【题型】解答题　【知识点】解析几何　【难度】medium
已知 \(F\) 是椭圆 \(C: \dfrac{x^2}{a^2} + \dfrac{y^2}{b^2} = 1\ (a > b > 0)\) 的右焦点，\(P\left(1,\dfrac{3}{2}\right)\) 是 \(C\) 上一点，且直线 \(PF\) 与圆 \(O: x^2 + y^2 = 1\) 相切于点 \(F\).

(1) 求椭圆 \(C\) 的标准方程；

(2) 若 \(C\) 上两点 \(A,B\) 满足 \(PA \perp PB\).

\quad (i) 当直线 \(AB\) 斜率不存在时，求直线 \(AB\) 的方程；

\quad (ii) 求直线 \(AB\) 被圆 \(O\) 所截得弦长的最小值.
【解答】
【答案】(1) \(\dfrac{x^2}{4} + \dfrac{y^2}{3} = 1\)

(2) (i) \(x = \dfrac{1}{7}\); \quad (ii) \(\dfrac{\sqrt{183}}{7}\)

【分析】(1) 由点在椭圆上求出椭圆参数，即可得方程.

(2) (i) 设 \(A(x_0,y_0), B(x_0,-y_0)\)，结合 \(\overrightarrow{PA} \cdot \overrightarrow{PB} = 0\) 及点在椭圆上求得 \(x_0 = \dfrac{1}{7}\)，即可得直线方程.
(ii) 设直线方程联立椭圆，应用韦达定理及 \(\overrightarrow{PA} \cdot \overrightarrow{PB} = 0\) 得到 \(\dfrac{(2k+2m-3)(2k+14m+3)}{4(4k^2+3)} = 0\)，再分类讨论直线所过定点，注意直线斜率不存在的情况，进而求弦长最小值.

【详解】
(1) 由题意，知 \(PF\) 与 \(x\) 轴垂直，\(c = 1\).

令 \(x = c\)，解得 \(y = \dfrac{b^2}{a} = \dfrac{3}{2}\)，即 \(\dfrac{a^2 - c^2}{a} = \dfrac{a^2 - 1}{a} = \dfrac{3}{2}\)，解得 \(a = 2\) 或 \(a = -\dfrac{1}{2}\)（舍去），

故 \(b^2 = a^2 - c^2 = 3\)，椭圆 \(C\) 的标准方程为 \(\dfrac{x^2}{4} + \dfrac{y^2}{3} = 1\).

(2) (i) 当直线 \(AB\) 斜率不存在时，设 \(A(x_0,y_0)\)，\(B(x_0,-y_0)\)，

则
\[
\overrightarrow{PA} = \left(x_0 - 1, y_0 - \dfrac{3}{2}\right), \quad \overrightarrow{PB} = \left(x_0 - 1, -y_0 - \dfrac{3}{2}\right).
\]

由 \(\overrightarrow{PA} \cdot \overrightarrow{PB} = 0\)，知 \((x_0 - 1)^2 - y_0^2 + \dfrac{9}{4} = 0\)，又 \(\dfrac{x_0^2}{4} + \dfrac{y_0^2}{3} = 1\)，解得 \(x_0 = \dfrac{1}{7}\) 或 \(1\)（舍去），

故直线 \(AB\) 的方程为 \(x = \dfrac{1}{7}\).

(ii) 当直线 \(AB\) 斜率存在时，设直线 \(AB\) 的方程为 \(y = kx + m\)，

联立椭圆 \(C\) 的方程 \(\dfrac{x^2}{4} + \dfrac{y^2}{3} = 1\)，得
\[
(4k^2 + 3)x^2 + 8kmx + 4m^2 - 12 = 0.
\]
设 \(A(x_1,y_1)\)，\(B(x_2,y_2)\)，由韦达定理知
\[
x_1 + x_2 = -\dfrac{8km}{4k^2 + 3}, \quad x_1x_2 = \dfrac{4m^2 - 12}{4k^2 + 3},
\]
于是
\[
\overrightarrow{PA} = \left(x_1 - 1, y_1 - \dfrac{3}{2}\right), \quad \overrightarrow{PB} = \left(x_2 - 1, y_2 - \dfrac{3}{2}\right).
\]
由 \(\overrightarrow{PA} \cdot \overrightarrow{PB} = 0\) 知，
\[
(x_1 - 1)(x_2 - 1) + \left(y_1 - \dfrac{3}{2}\right)\left(y_2 - \dfrac{3}{2}\right) = (x_1 - 1)(x_2 - 1) + \left(kx_1 + m - \dfrac{3}{2}\right)\left(kx_2 + m - \dfrac{3}{2}\right)
\]
\[
= (k^2 + 1)x_1x_2 + \left(km - \dfrac{3}{2}k - 1\right)(x_1 + x_2) + \left(m - \dfrac{3}{2}\right)^2 + 1,
\]

\[=
\dfrac{(2k + 2m - 3)(2k + 14m + 3)}{4(4k^2 + 3)} = 0.
\]
若 \(2k + 2m - 3 = 0\)，则直线 \(AB\) 为 \(y = kx + m = k(x - 1) + \dfrac{3}{2}\)，直线 \(AB\) 恒过定点 \(\left(1,\dfrac{3}{2}\right)\)，不合题意，舍去；
若 \(2k + 14m + 3 = 0\)，则直线 \(AB\) 为 \(y = kx + m = k\left(x - \dfrac{1}{7}\right) - \dfrac{3}{14}\)，直线 \(AB\) 过定点 \(\left(\dfrac{1}{7}, -\dfrac{3}{14}\right)\).

当直线 \(AB\) 斜率不存在时，直线 \(AB\) 也过点 \(\left(\dfrac{1}{7}, -\dfrac{3}{14}\right)\)，

于是直线 \(AB\) 恒过定点 \(M\left(\dfrac{1}{7}, -\dfrac{3}{14}\right)\).

当直线 \(AB\) 与 \(OM\) 垂直时，圆心 \(O\) 到直线 \(AB\) 的距离最大，为 \(|OM| = \dfrac{\sqrt{13}}{14}\)，

故直线 \(AB\) 被圆 \(O\) 所截得的弦的长度的最小值为
\(
2\sqrt{1 - \dfrac{13}{196}} = \dfrac{\sqrt{183}}{7}.
\)

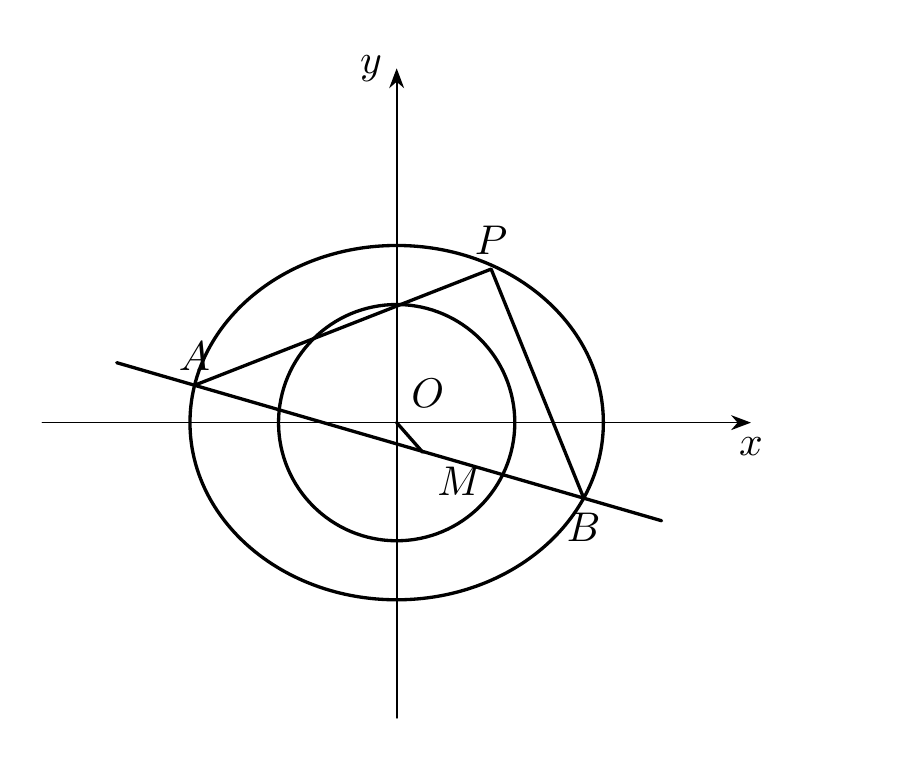